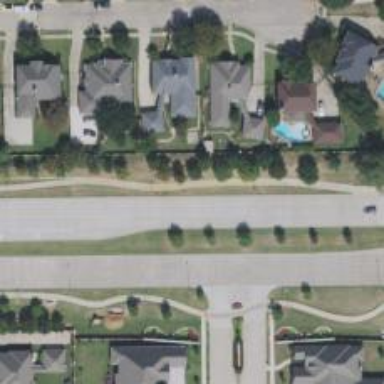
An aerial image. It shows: Secondary road.